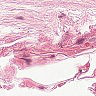
Metastatic tissue present: no